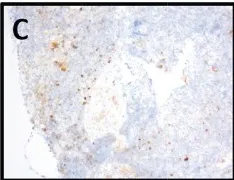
Patient 3, cervical lymph node with T-ALL. (C) CD10-negative, 100x.
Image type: pathology (immunostaining)